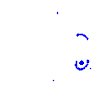
Particle: proton